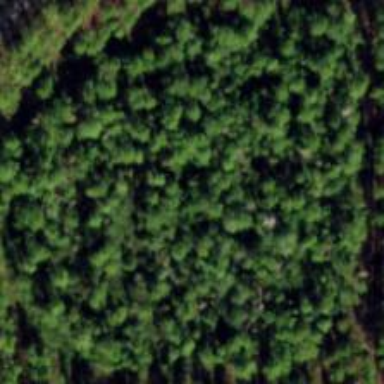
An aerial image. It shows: Beautiful woodland area.